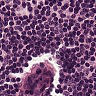
Metastatic tissue present: no